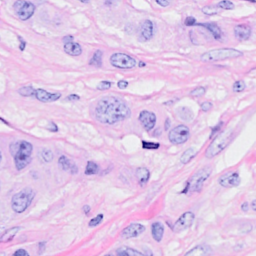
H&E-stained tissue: Breast